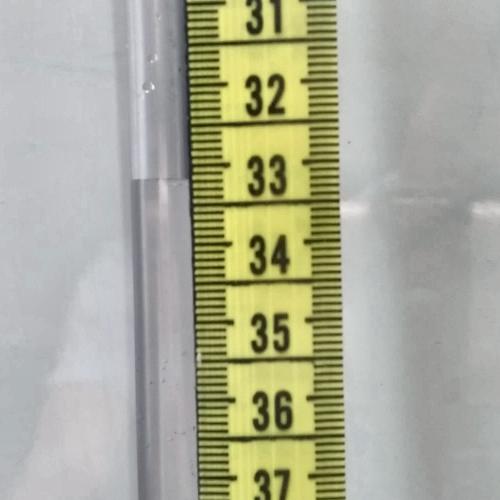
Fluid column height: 33.2 cm